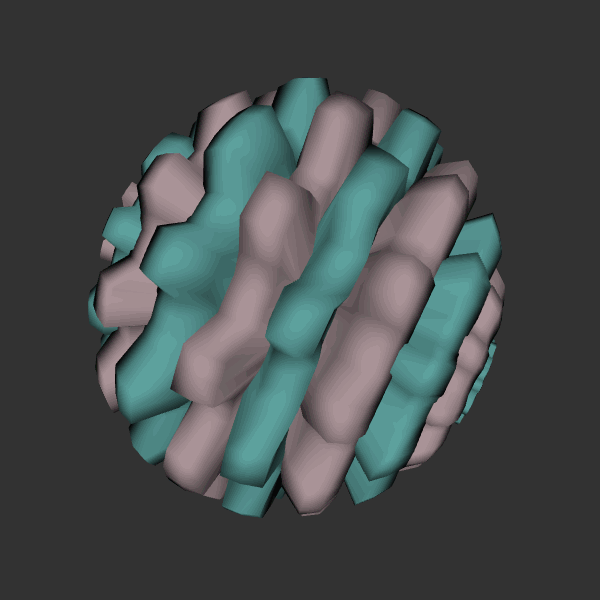
Background: dark